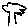
Label: tree